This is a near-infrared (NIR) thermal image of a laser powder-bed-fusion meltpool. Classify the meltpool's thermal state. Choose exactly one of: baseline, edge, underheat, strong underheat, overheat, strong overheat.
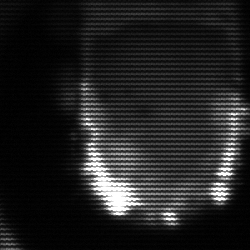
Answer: baseline